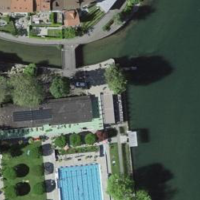
EUNIS habitat code: 53
Species observed at this site:
Passer domesticus
Mergus merganser